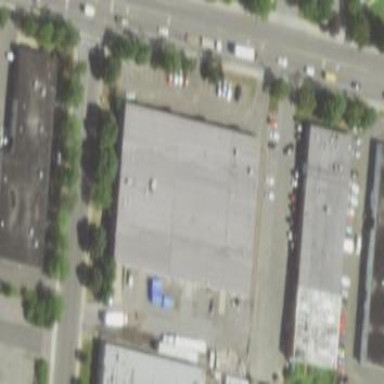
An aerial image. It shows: Commercial building.